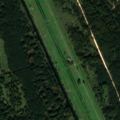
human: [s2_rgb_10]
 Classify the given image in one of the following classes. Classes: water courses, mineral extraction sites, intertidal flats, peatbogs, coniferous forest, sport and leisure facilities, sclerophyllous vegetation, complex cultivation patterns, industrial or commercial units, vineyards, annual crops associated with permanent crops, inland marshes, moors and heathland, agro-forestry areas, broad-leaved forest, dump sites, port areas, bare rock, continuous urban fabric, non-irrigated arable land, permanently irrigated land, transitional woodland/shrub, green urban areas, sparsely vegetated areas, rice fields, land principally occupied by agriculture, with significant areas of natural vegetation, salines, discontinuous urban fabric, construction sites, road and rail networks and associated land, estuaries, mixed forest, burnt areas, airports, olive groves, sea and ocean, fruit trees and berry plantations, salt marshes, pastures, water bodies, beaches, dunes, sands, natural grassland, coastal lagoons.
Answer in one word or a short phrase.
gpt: pastures, coniferous forest, mixed forest, transitional woodland/shrub